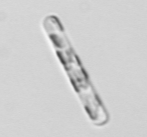
Label: Dactyliosolen_fragilissimus